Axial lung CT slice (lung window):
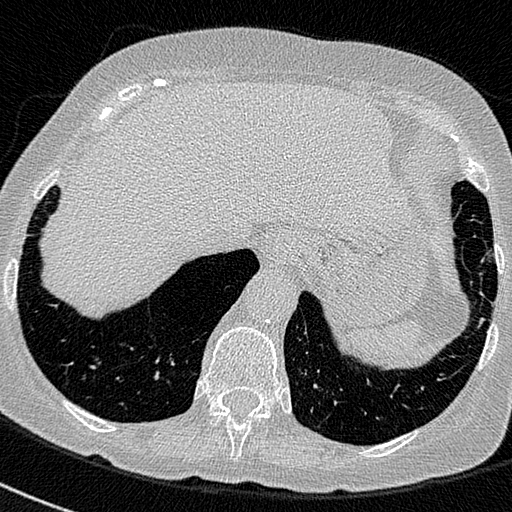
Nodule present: no